Question: I'm having some weird quirks that are stopping me from debugging properly and I'm wondering if anyone else has experienced similar? I've tried resetting all my VS keyboard mappings to the default but that hasn't solved my issue.
Basically I debug through some lines F10, F10, F10, F10 and this works normally.
Then at some point normally after 3/4 lines F10 stops working, and the command on the toolbar disables itself. You can see this in the screenshot just above the ProductConnector.cs tab currently selected.

F11 will work at this point, but F10 does not. Changing focus to another window will fix it for about 3/4 presses of F10 again at which point it will break.
Has anyone else experienced this/have any suggestions on how to fix? It is infuriating.
I should add I'm on VS2012 Pro SP4. I'll resort to logging a bug with Visual Studio next but imagine the turnaround on that will be quote slow.
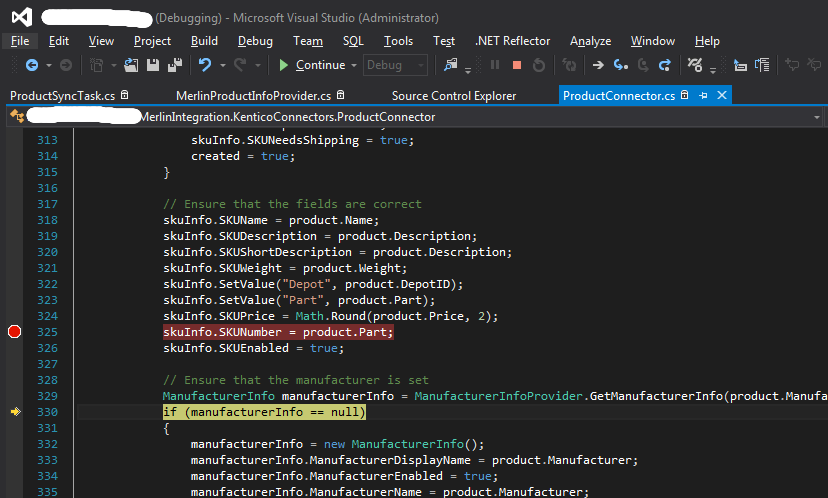
Answer: As none of my colleagues were experiencing this I decided to go through my extensions - seems that the issue is due to the .NET Reflector extension installed. Disabling it fixes the problem.... Off to log an issue with Reflector.
Here's my post on the Reflector forum for anyone else who has this issue: <URL>